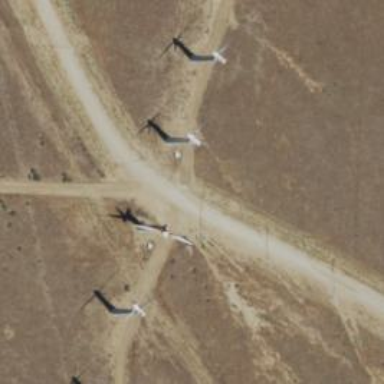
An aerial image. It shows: Wind turbine power generator.